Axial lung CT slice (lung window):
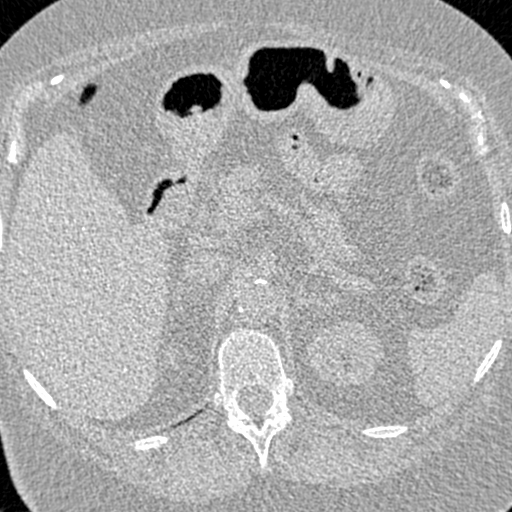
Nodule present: no